Question: I have a mutable array of managed objects that I get from Core Data - let's call them ObjectA. ObjectA has a many-to-many relationship with ObjectB, such that each ObjectA has an NSSet of ObjectBs. ObjectB has a one-to-many relationship with ObjectC, i.e. each ObjectB has one ObjectC.
Now that that's clear (hopefully), here is what I want to do: I want to filter my array of ObjectAs based on the name of a given ObjectC. In other words, I start with an array of all my ObjectAs in Core Data, and I want to end up with only the ObjectAs that own an ObjectB whose ObjectC is named "Potatoes" (for example). I hope that makes sense...here's a dummy situation: a person (ObjectA) can have many songs (ObjectB), and songs can be owned by many people. I have an array of every person, but I want only the people who have songs that belong to a specific album (objectC). Hopefully that helps to clarify the situation.
So, does anyone have any advice on how to best filter through my ObjectAs based on a given ObjectC? I could certainly brute force it with a bunch of loops and ifs, but I'm wondering if there's a more efficient way to do it in fewer steps with something like NSPredicate (which I've used before, but not in a multi-layered situation like this).
Any suggestions would be appreciated!
here is a diagram of my model:

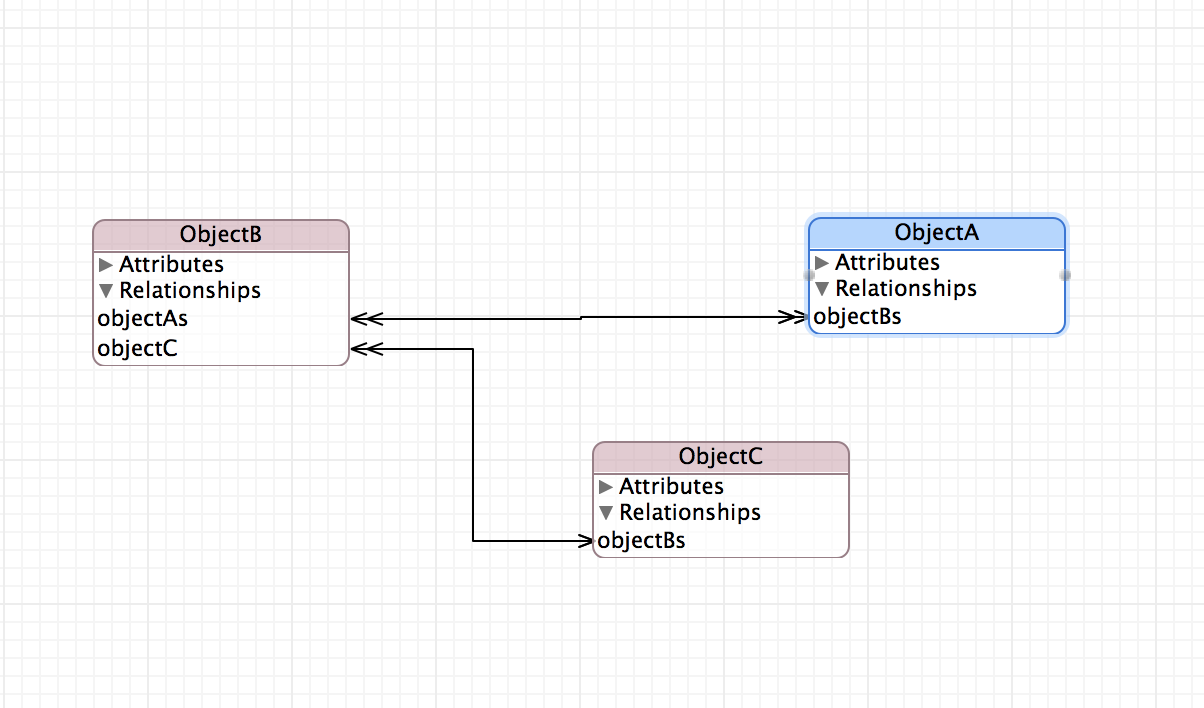
Answer: If I understand your problem correctly, the following fetch request should work:
'''
NSFetchRequest *request = [NSFetchRequest fetchRequestWithEntityName:@"ObjectA"];
NSPredicate *predicate = [NSPredicate predicateWithFormat:@"ANY objectBs.objectC.name = %@", @"Potato"];
request.predicate = predicate;
NSError *error;
NSArray *result = [context executeFetchRequest:request error:&error];
'''